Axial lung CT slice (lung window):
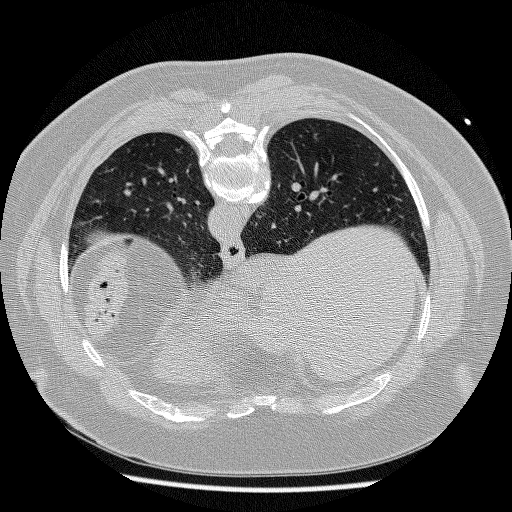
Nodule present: no